Question: Since updating to 3.2.x some windows won't close properly.
Either by overriding the 'android:back' event or programmatically closing the window.
The window appears to close, and if I call .hide() before it hides, but then a weird small looking black window appears and it shows my app icon and a bit of action bar in the middle see screenshot.
I am closing the window like this:
'''
var lastWindow = this.windowStack.pop();
if (this.navGroup) {
this.navGroup.closeWindow(lastWindow);
} else {
lastWindow.hide();
lastWindow.close({animated:false});
}
'''
There is no navGroup so the else {} is run.
As you can see, I've also tried to hide() just before and I've tried passing {animated:false}. But it still happens.
Any ideas? (Happens in all my Android devices, screenshot is from Google Nexus running all the latest Android updates).

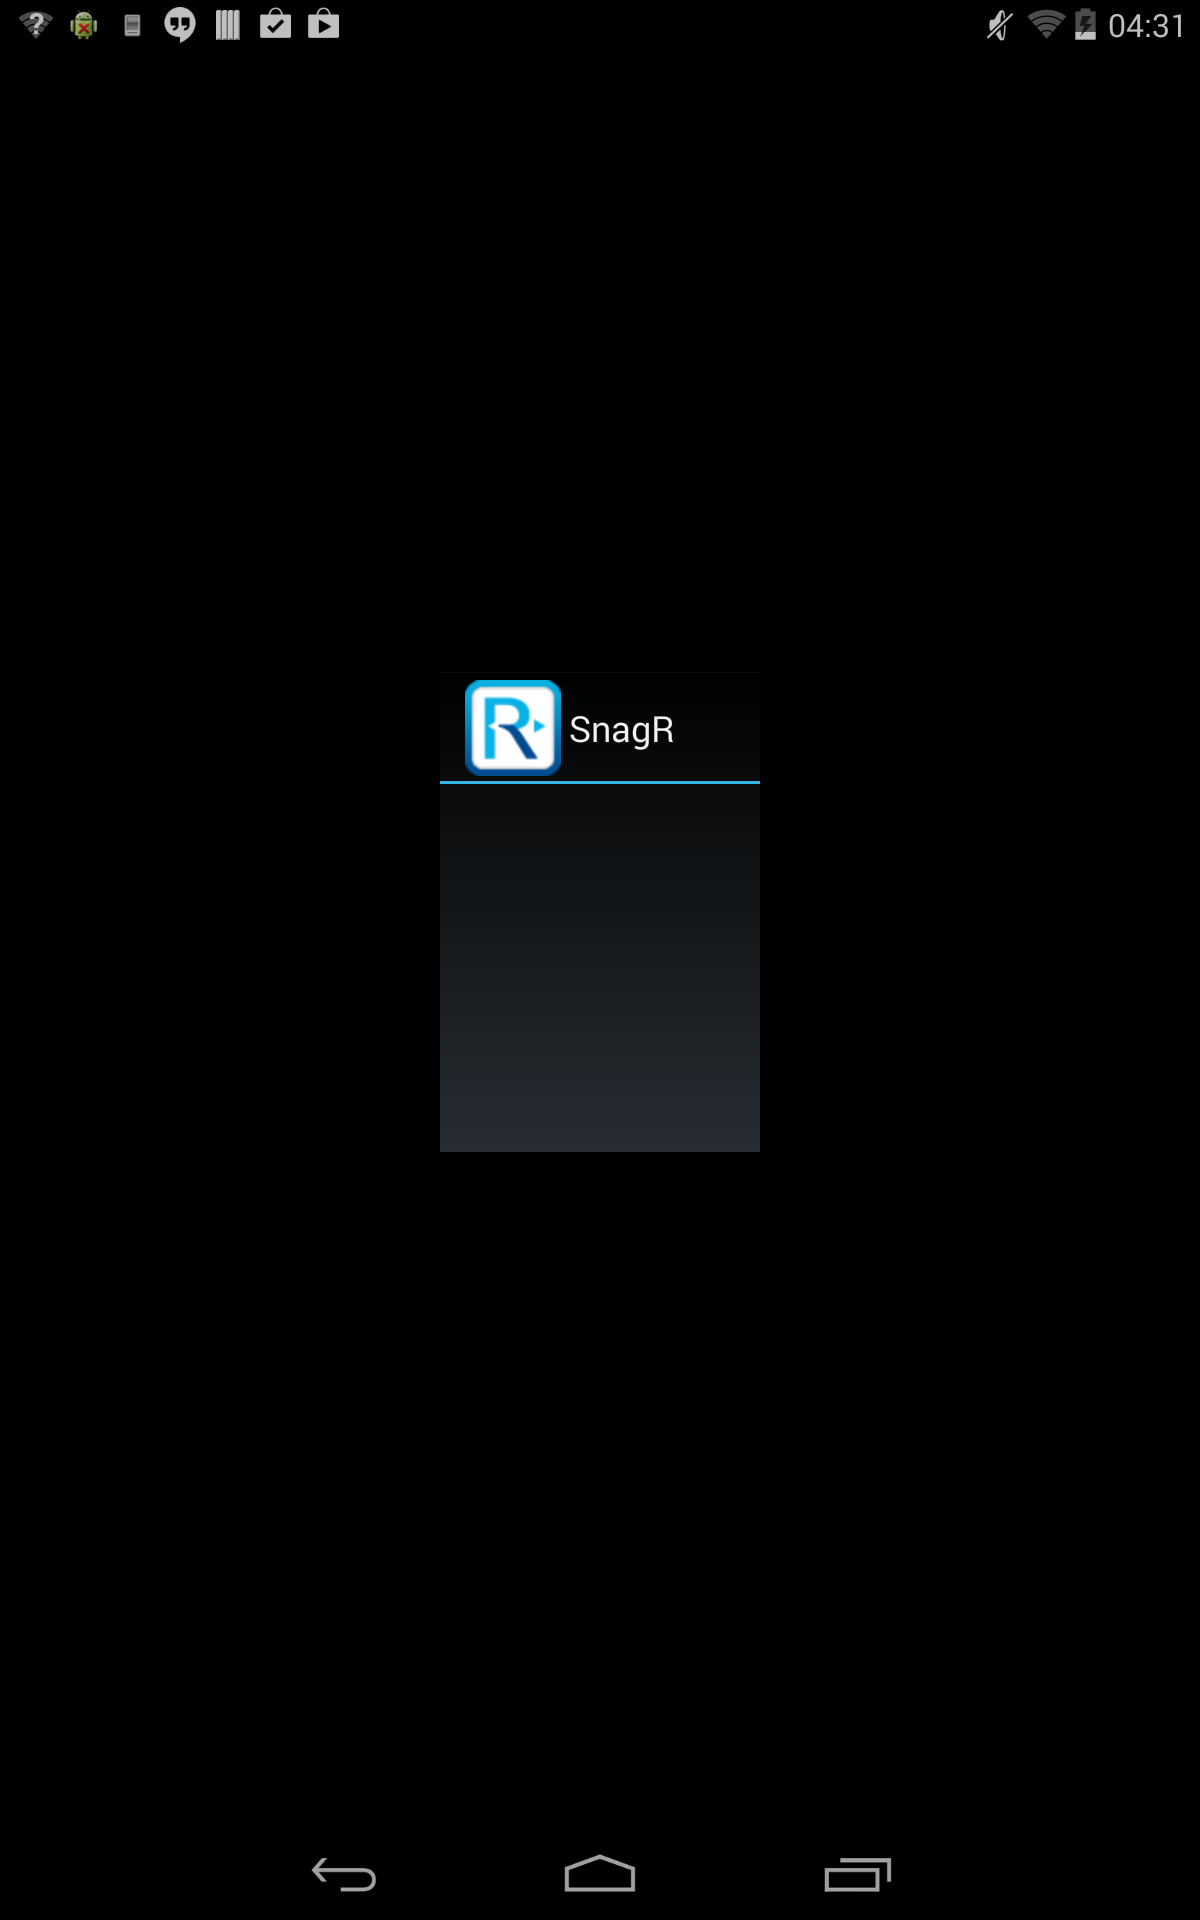
Answer: I was able to remove this eventually but it was difficult to track down. I had to go through all of the code to see exactly what caused it. It turned out a child window hadn't been closed or removed properly as soon as this was done it went away forever.
So the advise that would have helped in my case would be don't concentrate on the window you are closing as being the issue. See any child windows that my still be hanging around.
Try duplicating your project and removing large parts of your code and peel back the onion until closing the same window results in no black screen then you've got your culprit. Happy hunting!